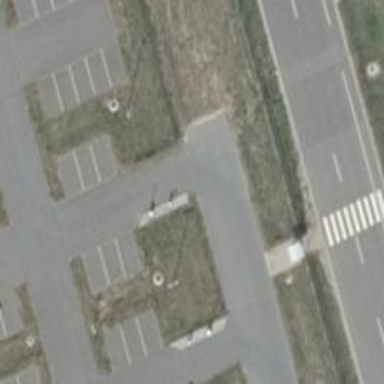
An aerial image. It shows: Asphalt parking aisle road for service vehicles.